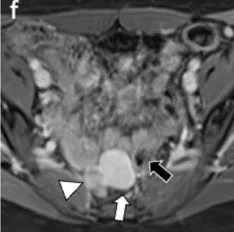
Delayed. Post-contrast phase shows omogeneous enhancement of the mass with no clivage plane toward the sigmoid wall (black arrow).
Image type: radiology (mri)